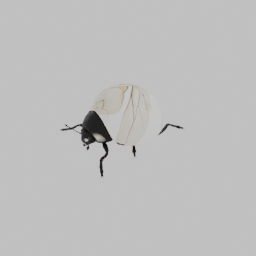
Label: animals